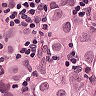
Metastatic tissue present: yes